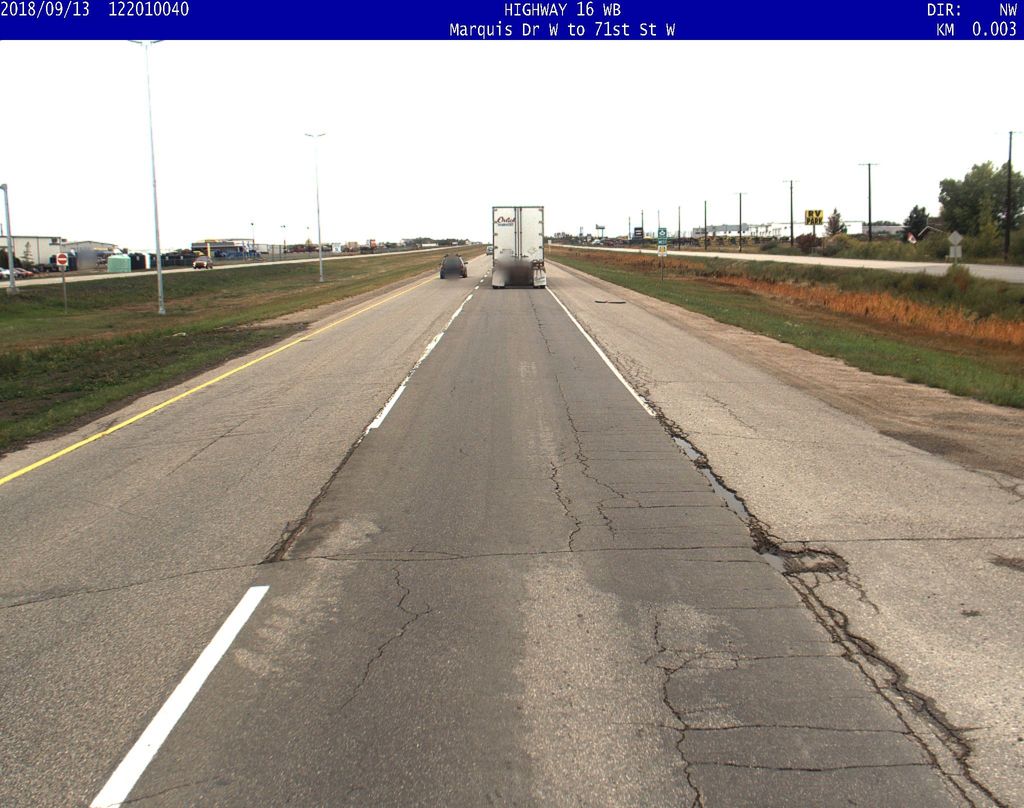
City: saskatoon